Interaction volume radius: 10 \u00c5
Interaction volume height: 10 \u00c5
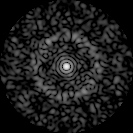
Disorder parameter: 0.7831